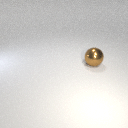
large brown metal sphere